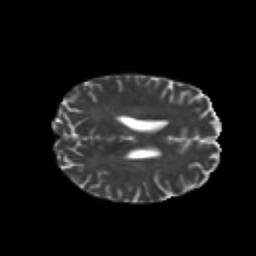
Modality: T2w
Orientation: axial
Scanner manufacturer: siemens
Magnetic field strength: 3 T
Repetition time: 6.8 s
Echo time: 0.093 s